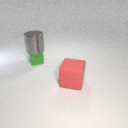
small green rubber cube behind large red rubber cube